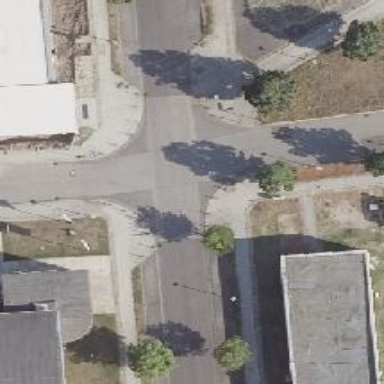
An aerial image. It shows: Unmarked crossing on the road.